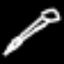
Label: pencil